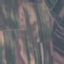
Land use / land cover: PermanentCrop